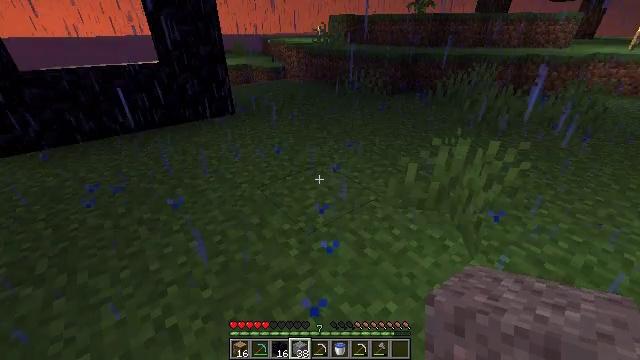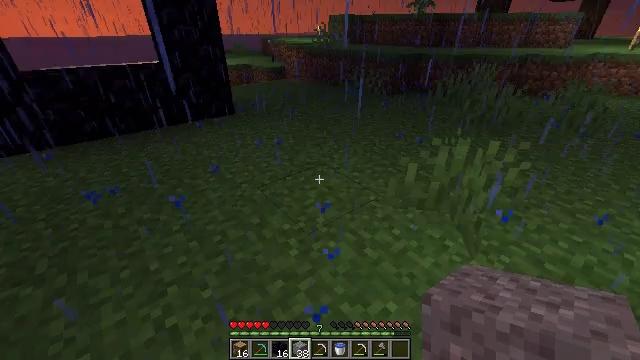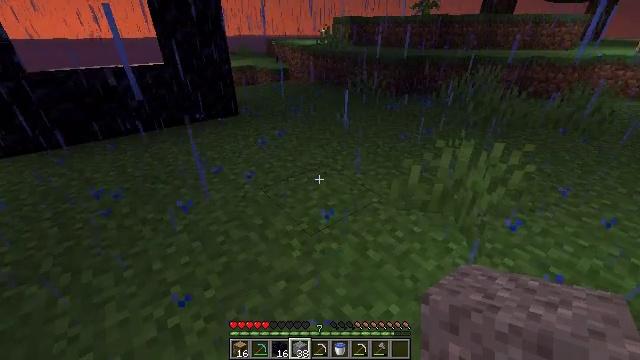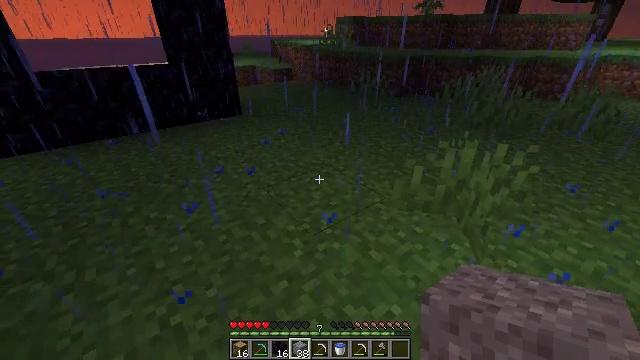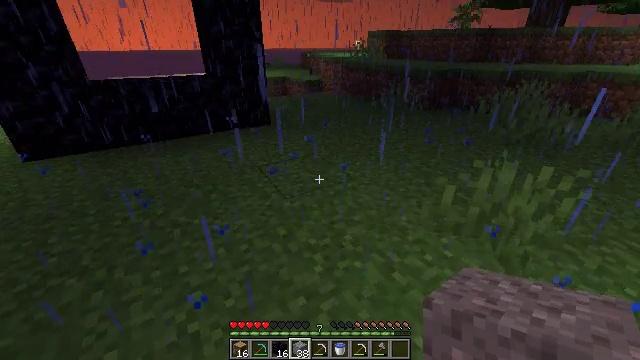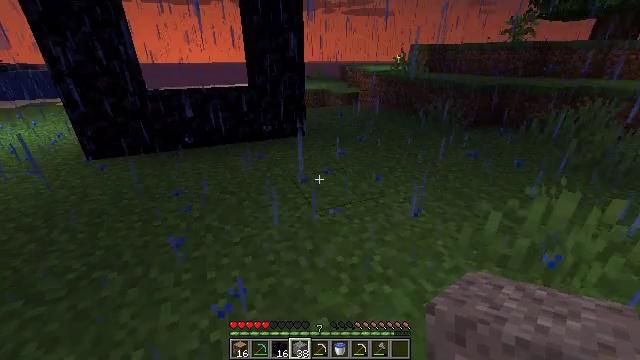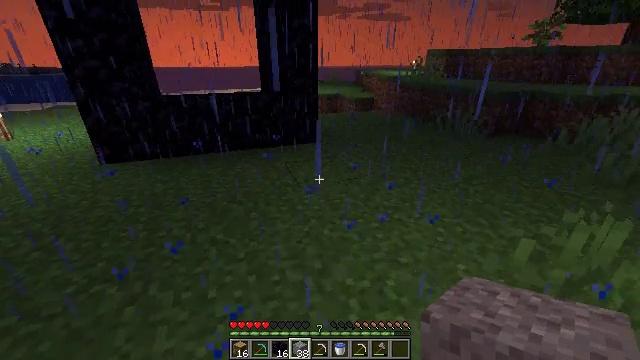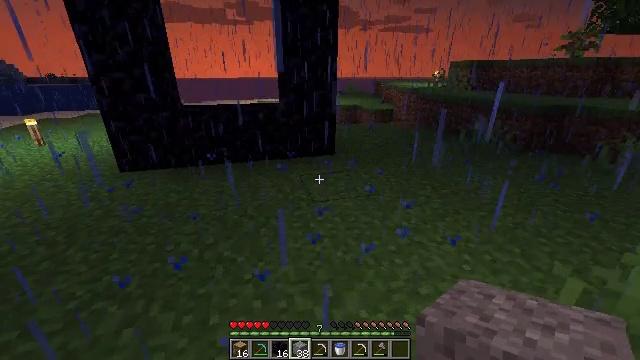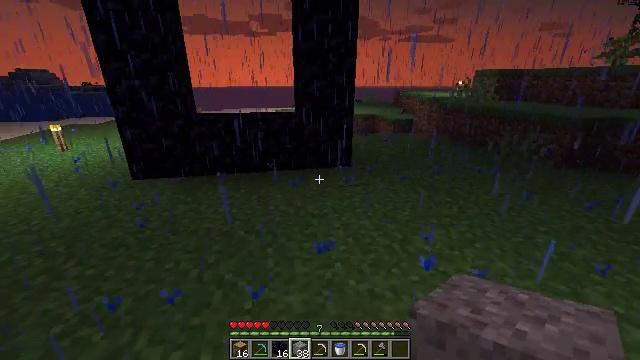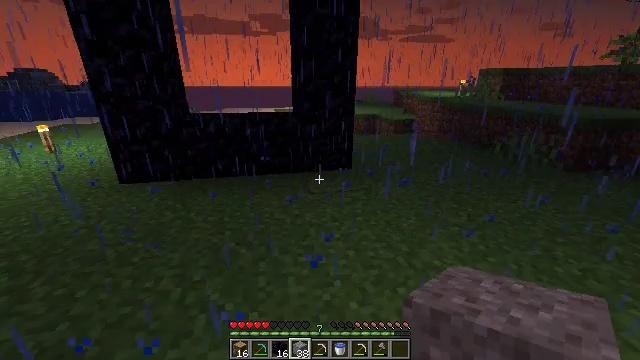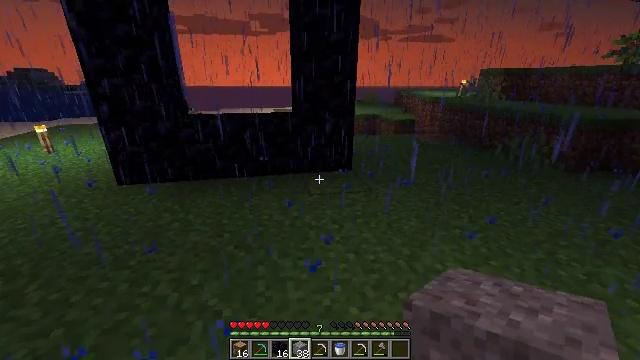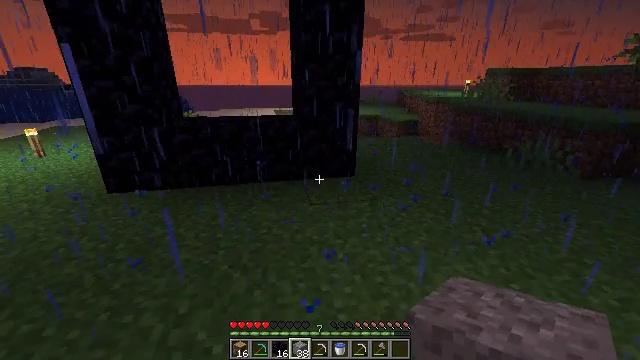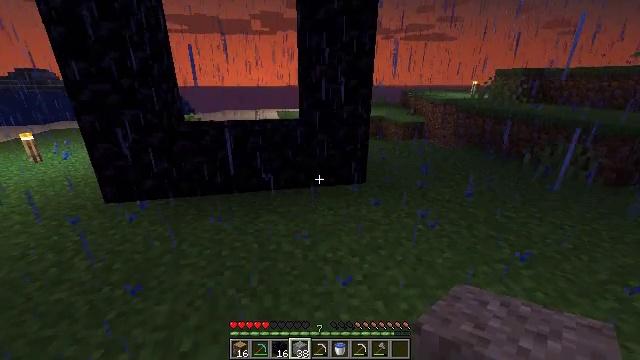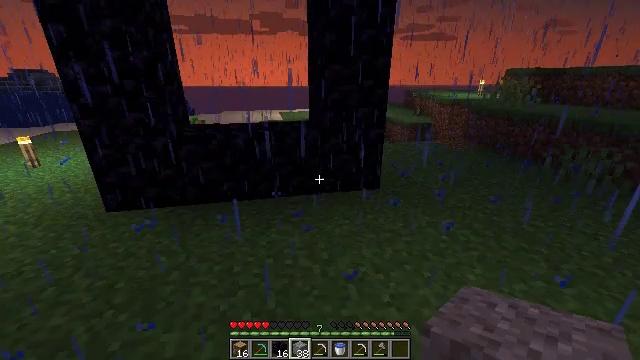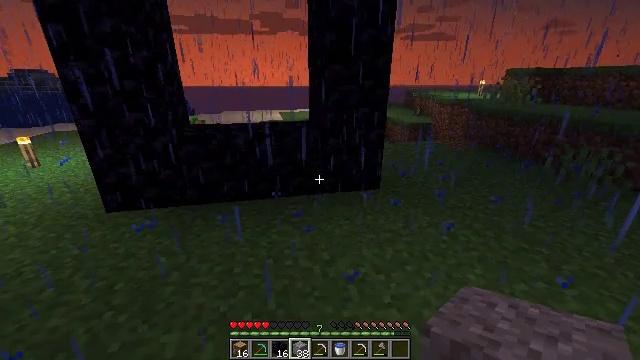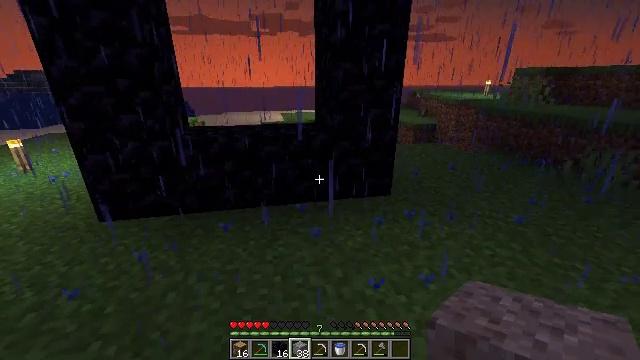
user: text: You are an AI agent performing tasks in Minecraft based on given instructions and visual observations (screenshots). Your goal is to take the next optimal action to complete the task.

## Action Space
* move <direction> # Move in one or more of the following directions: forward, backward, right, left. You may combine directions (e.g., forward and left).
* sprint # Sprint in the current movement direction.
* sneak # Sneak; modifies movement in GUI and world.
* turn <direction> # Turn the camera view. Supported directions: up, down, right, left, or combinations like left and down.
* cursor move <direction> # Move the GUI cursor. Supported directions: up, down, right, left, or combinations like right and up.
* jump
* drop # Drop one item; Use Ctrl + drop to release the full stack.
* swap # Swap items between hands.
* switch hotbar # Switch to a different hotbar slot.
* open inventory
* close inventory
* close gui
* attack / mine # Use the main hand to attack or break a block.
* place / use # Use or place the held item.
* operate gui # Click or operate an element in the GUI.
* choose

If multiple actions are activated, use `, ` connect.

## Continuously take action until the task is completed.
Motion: motion action
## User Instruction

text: Open the furnace and cook cod.
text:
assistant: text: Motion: no_op
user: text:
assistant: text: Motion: no_op
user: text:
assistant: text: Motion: no_op
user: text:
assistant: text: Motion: move forward, turn left and up
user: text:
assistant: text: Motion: move forward, turn left and up
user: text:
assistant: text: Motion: move forward, turn left
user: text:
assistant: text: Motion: move forward, turn left and up
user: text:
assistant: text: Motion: move forward, turn left and up
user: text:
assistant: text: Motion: move forward
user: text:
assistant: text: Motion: move forward
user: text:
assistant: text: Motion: move forward and move left
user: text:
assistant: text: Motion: move forward and move left
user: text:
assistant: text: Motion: move forward and move left
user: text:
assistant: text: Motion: move forward
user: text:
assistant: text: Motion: no_op
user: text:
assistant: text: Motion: no_op
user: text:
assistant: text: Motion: no_op
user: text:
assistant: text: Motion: no_op
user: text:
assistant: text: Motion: no_op
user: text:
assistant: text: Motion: no_op
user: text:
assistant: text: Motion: no_op
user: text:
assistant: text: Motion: no_op
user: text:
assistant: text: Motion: no_op
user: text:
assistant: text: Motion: turn right and down
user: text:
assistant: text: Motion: move forward and move right, turn right and down
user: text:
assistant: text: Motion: move forward and move right, turn right and down
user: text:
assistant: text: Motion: move forward and move right
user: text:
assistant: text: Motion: move forward and move right
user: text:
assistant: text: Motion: move forward and move right
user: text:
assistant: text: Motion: move forward